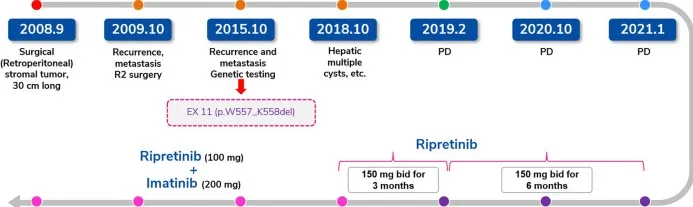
Treatment summary for case 1 (retroperitoneal stromal tumor).
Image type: chart (chart)